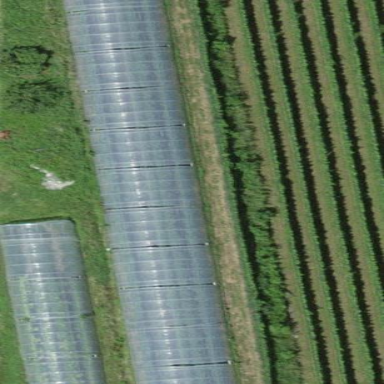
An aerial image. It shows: Greenhouse.